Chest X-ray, AP view. Patient: 57 years old, sex M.
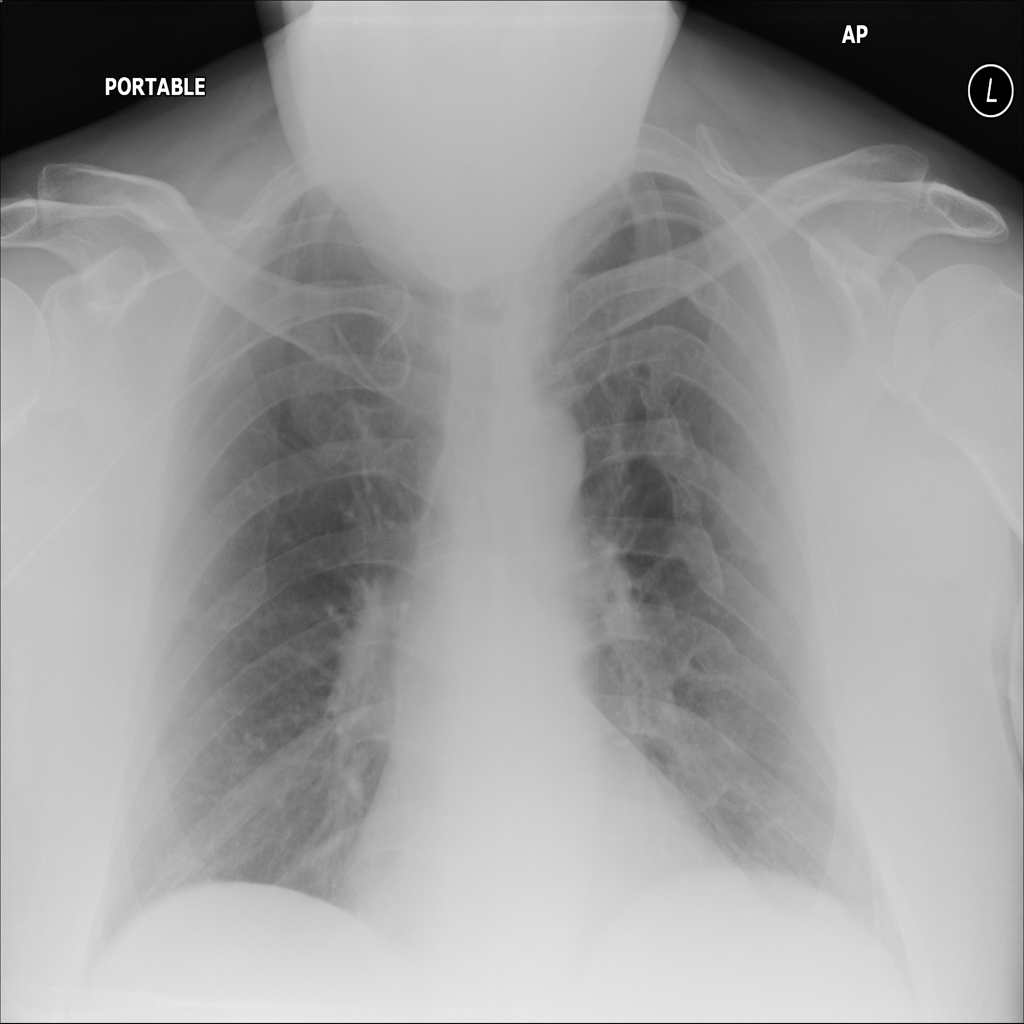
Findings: No Finding